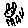
Label: cat